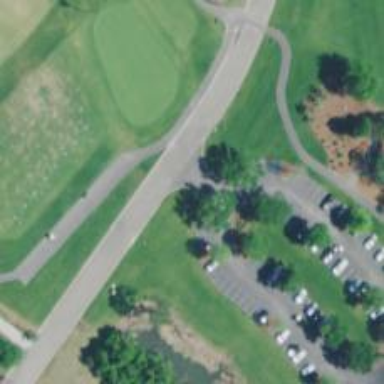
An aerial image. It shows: Service road used as golf cart path.